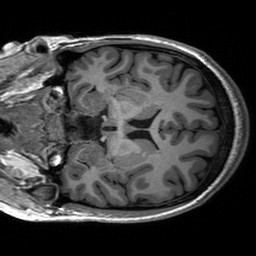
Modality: T1w
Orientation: coronal
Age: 22
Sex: female
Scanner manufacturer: siemens
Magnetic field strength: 3 T
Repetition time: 2.53 s
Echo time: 0.00227 s